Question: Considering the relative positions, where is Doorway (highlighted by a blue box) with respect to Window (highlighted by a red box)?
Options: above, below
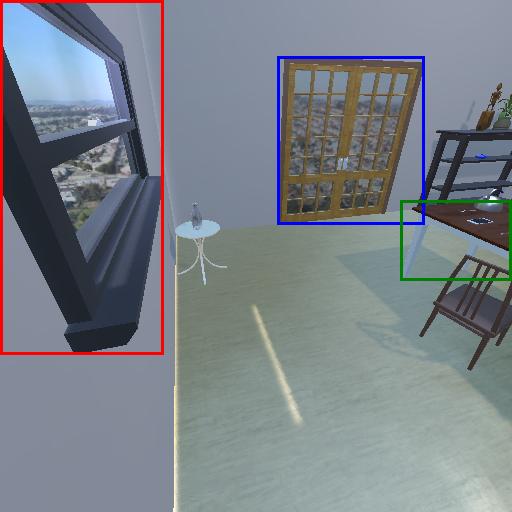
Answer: above